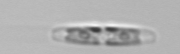
Label: pennate